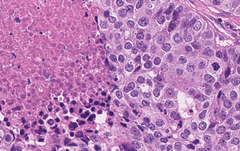
Tumor epithelial tissue: yes
Tumor-associated stroma tissue: yes
Normal tissue: no